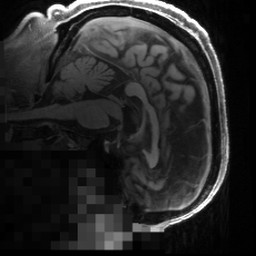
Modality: T1w
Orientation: sagittal
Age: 67
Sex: male
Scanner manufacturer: siemens
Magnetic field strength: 3 T
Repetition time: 2.55 s